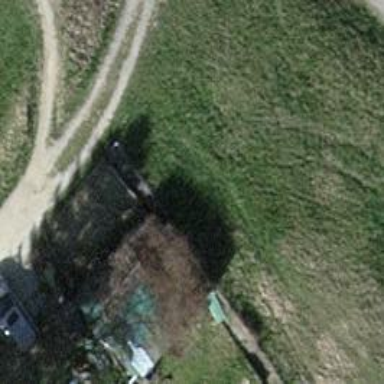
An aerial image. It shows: Allotment house.